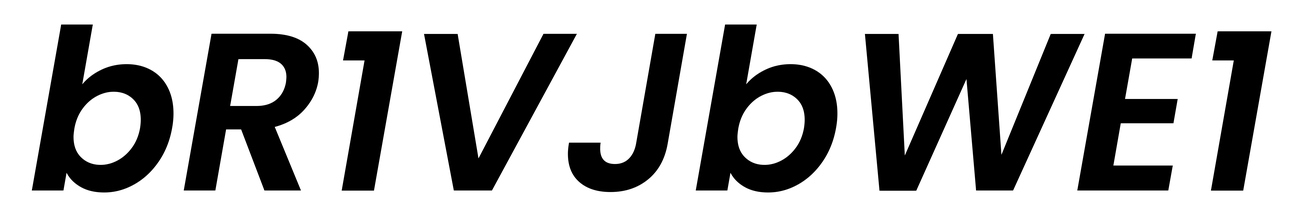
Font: Poppins-SemiBoldItalic